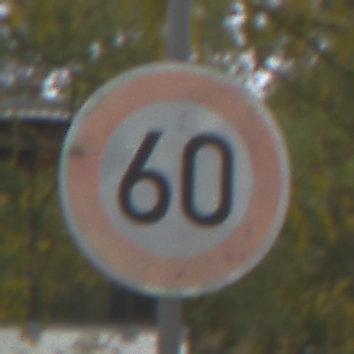
Verkehrszeichen: Geschwindigkeit60
Umgebung: Outdoor, Nature
Tageszeit: Midday
Wetter: Overcast
Licht: Natural
Jahreszeit: Autumn
Kontrast: LowContrast